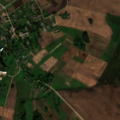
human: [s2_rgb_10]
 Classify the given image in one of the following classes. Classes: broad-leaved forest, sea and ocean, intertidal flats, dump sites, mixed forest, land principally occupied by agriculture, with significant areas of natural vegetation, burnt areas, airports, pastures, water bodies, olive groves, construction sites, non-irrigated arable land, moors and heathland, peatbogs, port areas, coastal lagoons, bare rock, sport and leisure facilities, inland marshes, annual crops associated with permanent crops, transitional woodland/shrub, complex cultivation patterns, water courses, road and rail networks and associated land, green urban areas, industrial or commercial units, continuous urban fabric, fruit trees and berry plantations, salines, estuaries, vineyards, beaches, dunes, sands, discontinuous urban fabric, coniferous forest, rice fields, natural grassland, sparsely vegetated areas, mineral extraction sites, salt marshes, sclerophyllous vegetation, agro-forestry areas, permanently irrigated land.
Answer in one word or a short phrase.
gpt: discontinuous urban fabric, non-irrigated arable land, complex cultivation patterns, land principally occupied by agriculture, with significant areas of natural vegetation